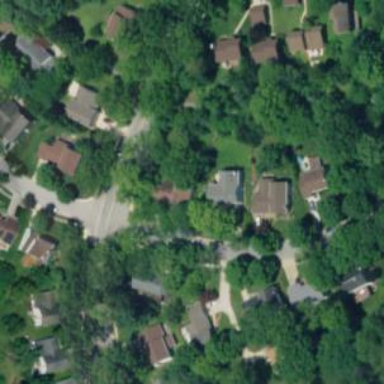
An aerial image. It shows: Residential neighbourhood.